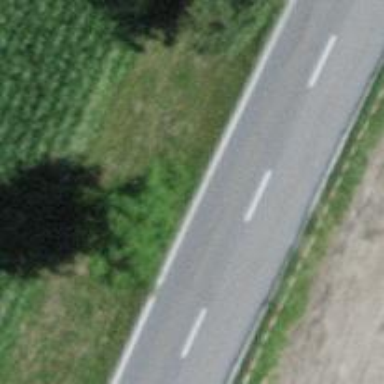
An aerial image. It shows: Secondary road.